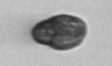
Label: Pseudochattonella_farcimen